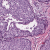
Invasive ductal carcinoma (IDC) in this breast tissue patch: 0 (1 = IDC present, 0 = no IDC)